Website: home-depot
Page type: delivery-shipping
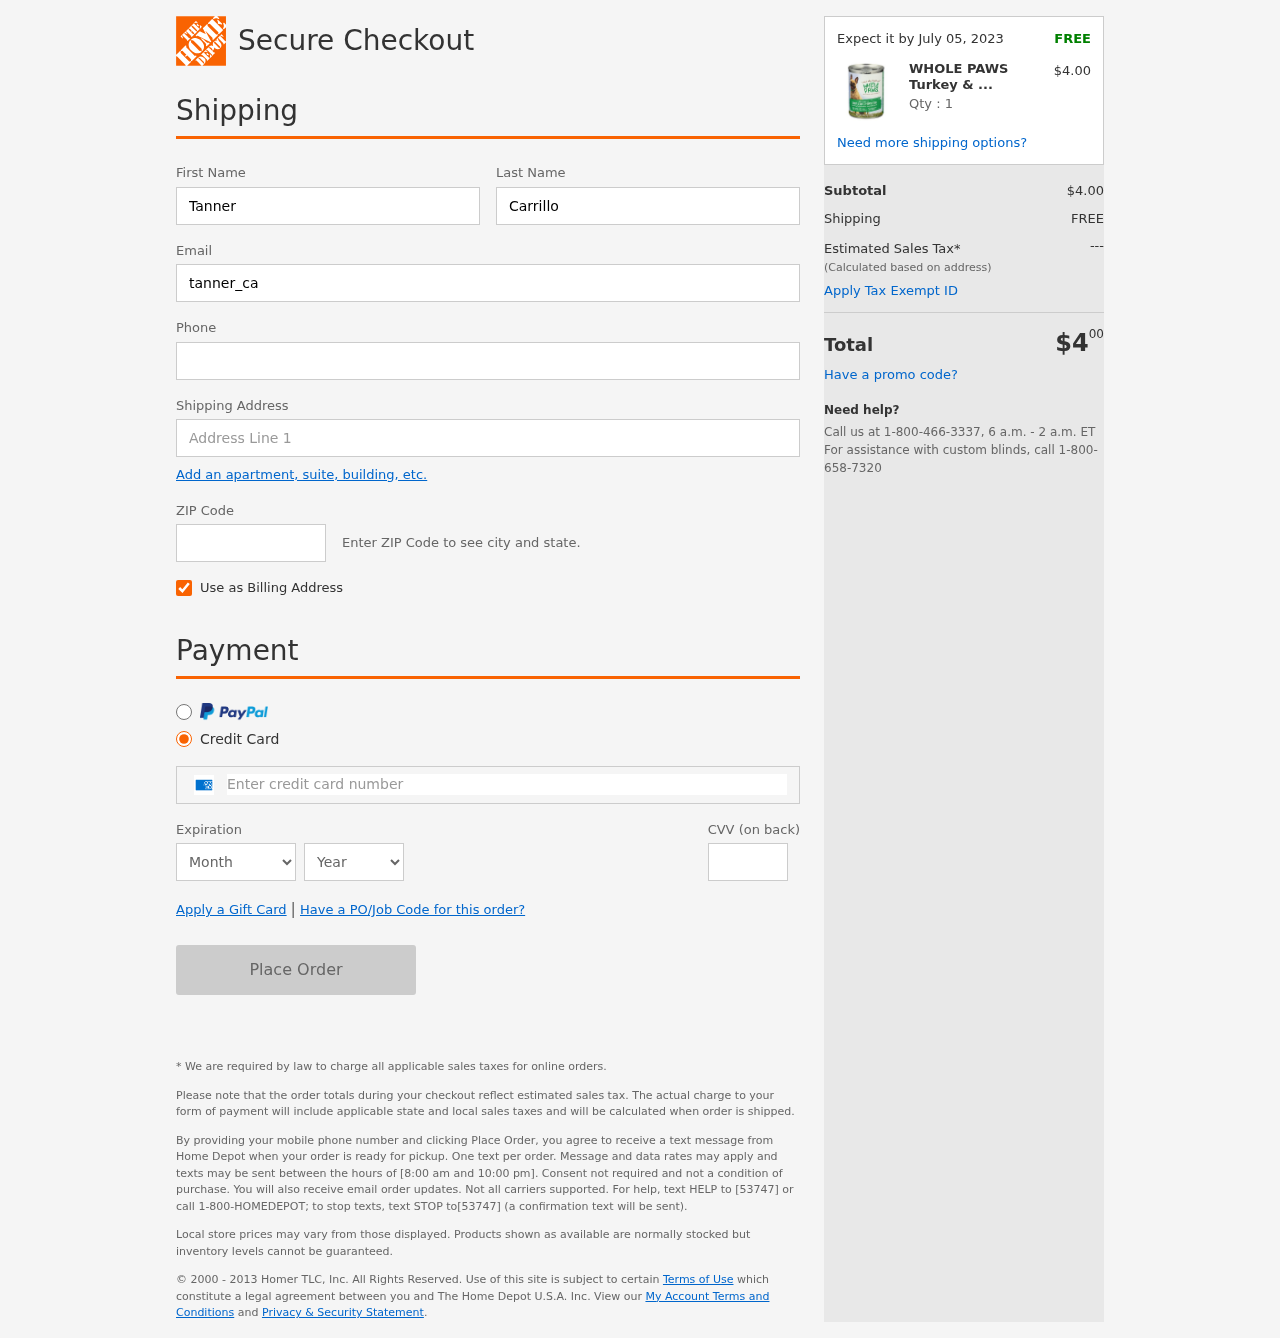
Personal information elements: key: PII_CARD_CVV
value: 3919
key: PII_CARD_EXPIRY_MONTH
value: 11
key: PII_CARD_EXPIRY_YEAR
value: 27
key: PII_CARD_NUMBER
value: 3408 6679 1993 143
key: PII_EMAIL
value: tanner_carrillo@yahoo.com
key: PII_FIRSTNAME
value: Tanner
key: PII_LASTNAME
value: Carrillo
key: PII_PHONE
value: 9548410276
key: PII_POSTCODE
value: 08409
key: PII_STREET
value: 4105 Brandy Manors
Product elements: key: PRODUCT1_NAME
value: WHOLE PAWS Turkey & Sweet Potato Dog Food, 13.2 OZ
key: PRODUCT1_PRICE
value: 4
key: PRODUCT1_QUANTITY
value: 1
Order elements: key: ORDER_DELIVERY_DATE
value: Expect it by July 05, 2023
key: ORDER_SUBTOTAL
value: $4.00
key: ORDER_SHIPPING_COST
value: FREE
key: ORDER_TOTAL
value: $400